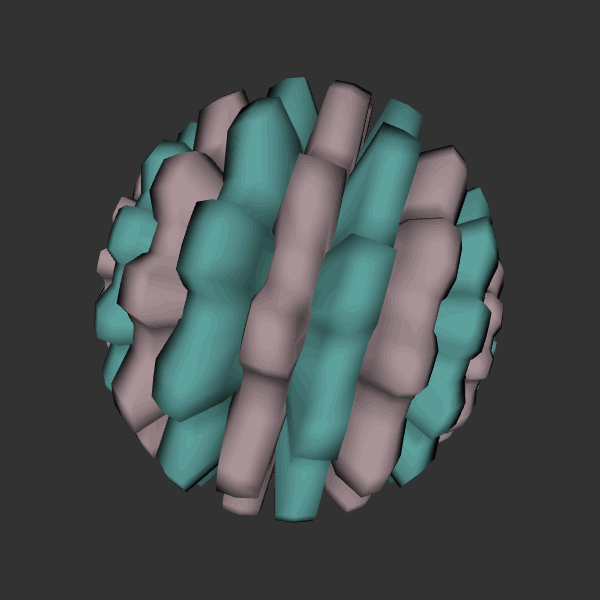
Background: dark